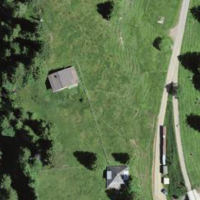
EUNIS habitat code: 24
Species observed at this site:
Sorbus aucuparia